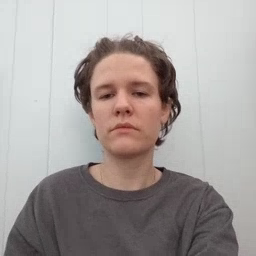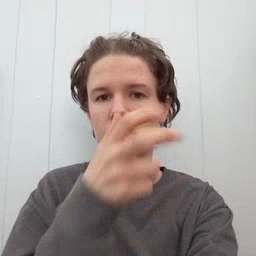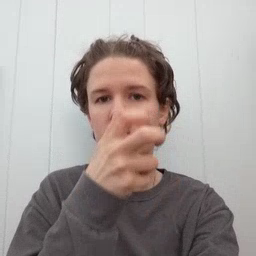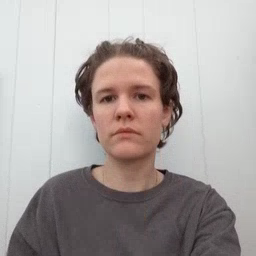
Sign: bug